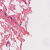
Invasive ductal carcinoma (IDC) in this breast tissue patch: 0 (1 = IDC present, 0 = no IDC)